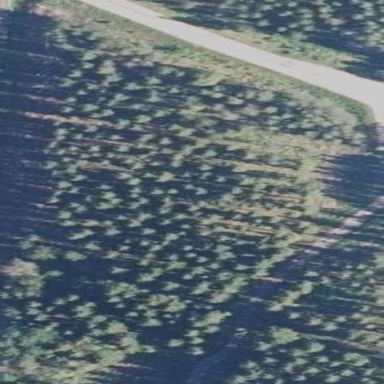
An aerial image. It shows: Evergreen woodland with needle-leaved trees.